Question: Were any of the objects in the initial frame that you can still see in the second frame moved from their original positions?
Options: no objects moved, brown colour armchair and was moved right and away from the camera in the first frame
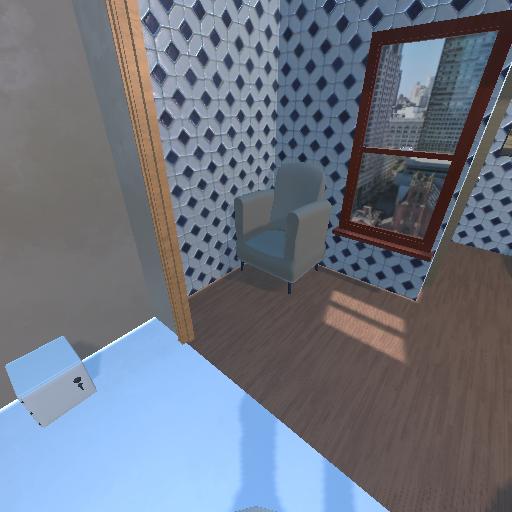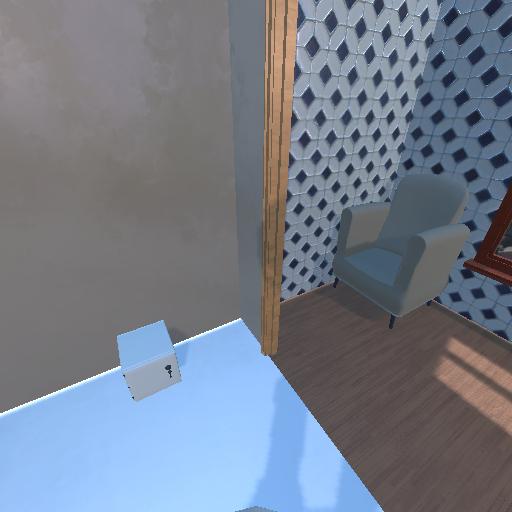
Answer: no objects moved